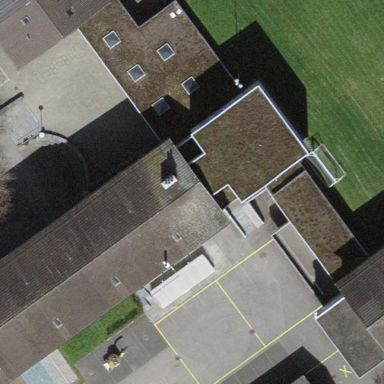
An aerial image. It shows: School building.